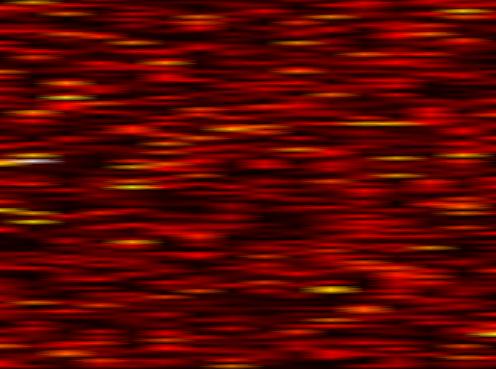
Label: OFDM